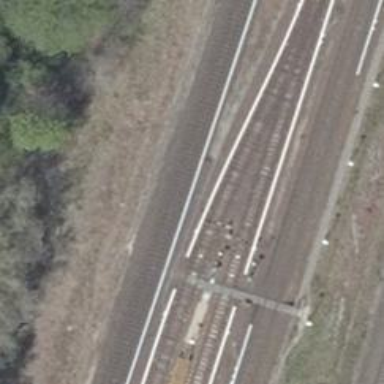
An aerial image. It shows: Wedge used for railway derailment.